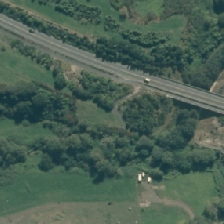
Land cover: urban_parkland